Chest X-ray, AP view. Patient: 47 years old, sex M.
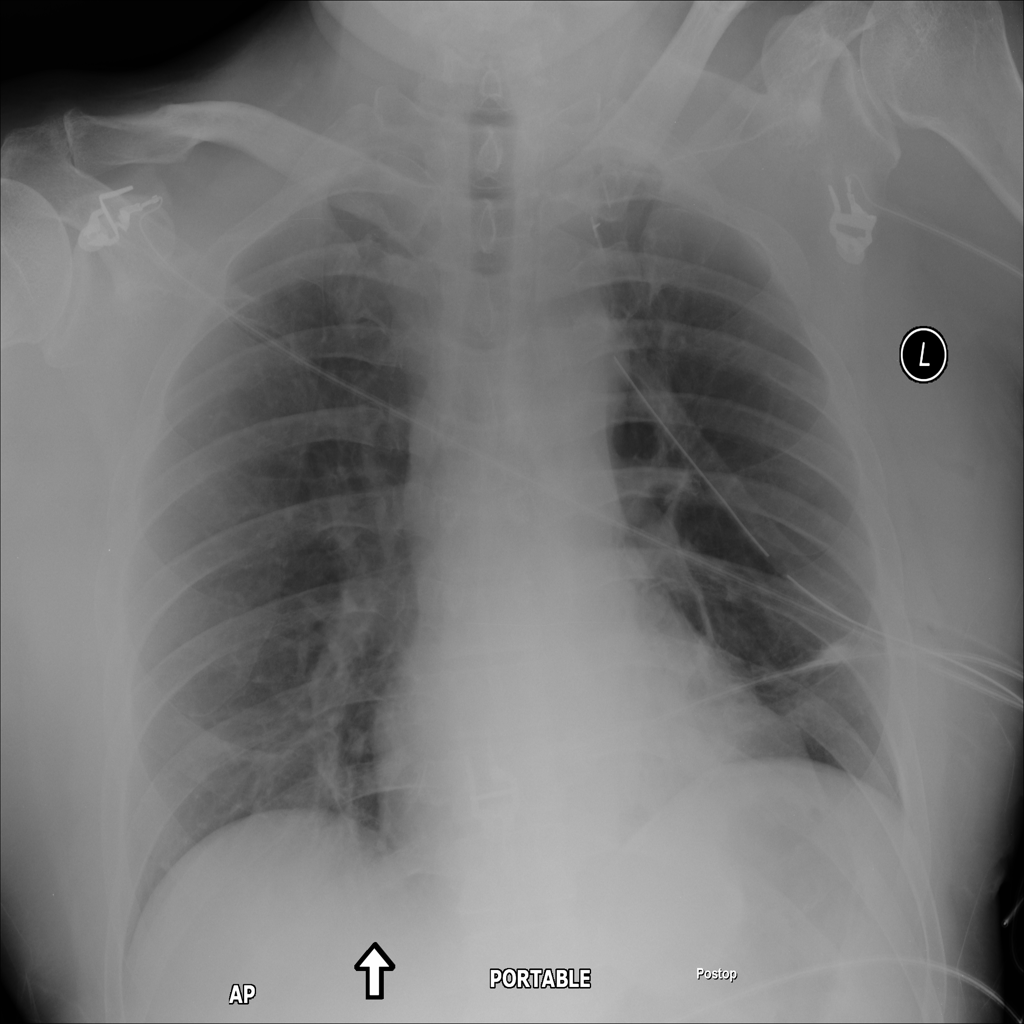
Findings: No Finding